Question: I am getting a really frustrating error and I think it is a simple fix. In my header, when I try to include a link called "My Account" that routes to the user's profile, I get:
'''
No route matches {:action=>"show", :controller=>"users"}
'''
Everything else works in terms of signup/in with devise, and I can get to the user profile page after signing in at localhost:3000/users/1
My link code in the view:
'''
<%= link_to "My Account", user_path %>
'''
Also, I get the exact same error when trying to route to the edit user profile page at "edit_user_registration_path":
'''
<%= link_to "Edit Profile", edit_user_registration_path, class: "prof-btn" %>
'''
I also tried:
'''
<%= link_to "Edit Profile", edit_user_registration_path(@user), class: "prof-btn" %>
'''
But same error.
My routes.rb file:
root to: 'static_pages#home'
ActiveAdmin.routes(self)
devise_for :admin_users, ActiveAdmin::Devise.config
devise_for :users
resources :users
My users_controller.rb:
class UsersController < ApplicationController
'''
def show
@user = User.find(params[:id])
end
def create
@user = User.create(params[:user])
end
def edit
@user = User.find(params[:id])
end
'''

Any help on this would be appreciated!
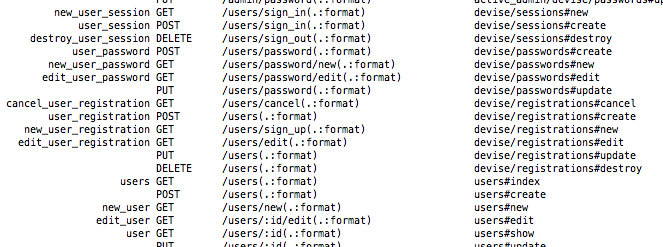
Answer: You have to pass in the user to the path helper.
'''
<%= link_to "My Account", user_path(current_user) %>
'''